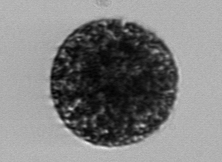
Label: Vicicitus_globosus